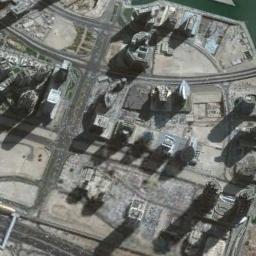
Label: commercial_area